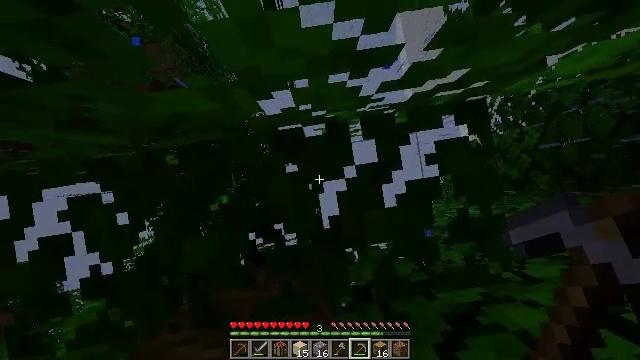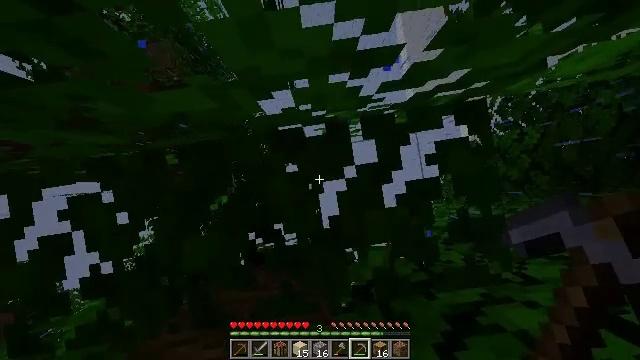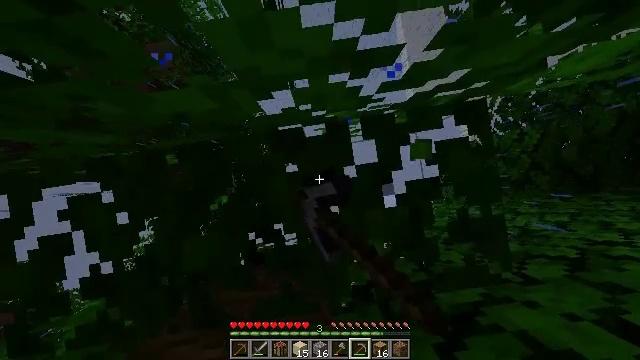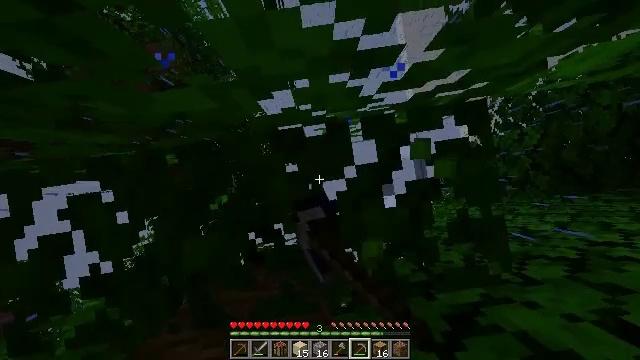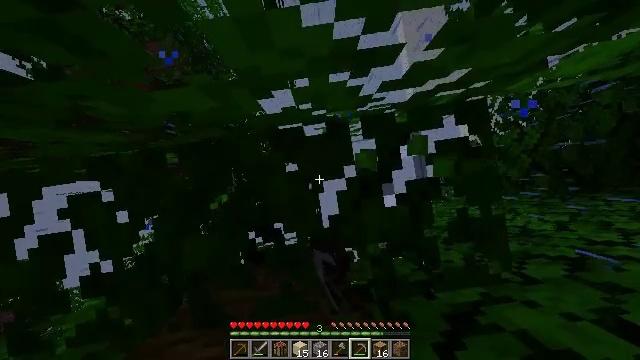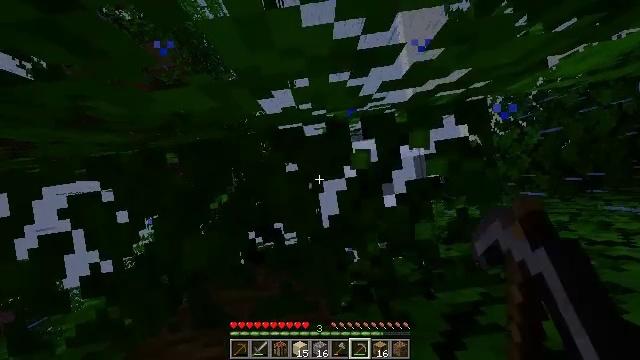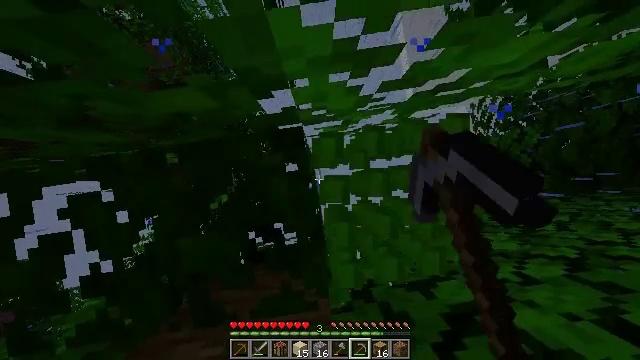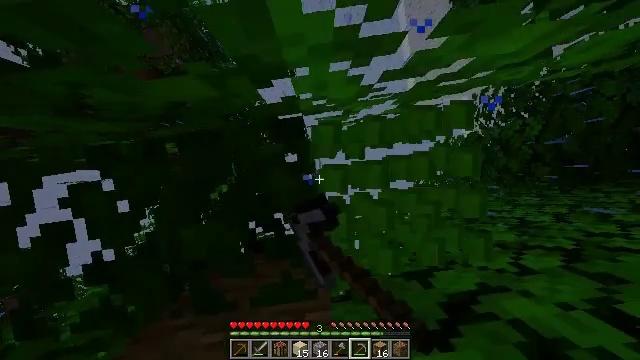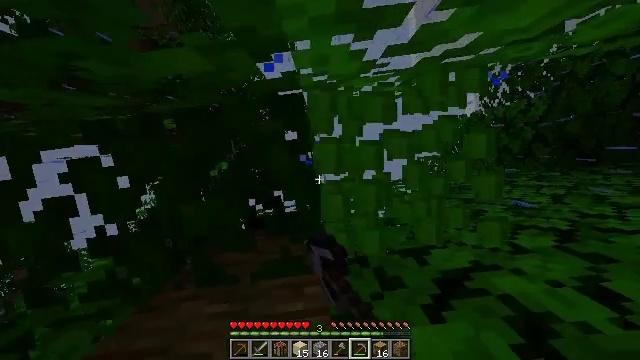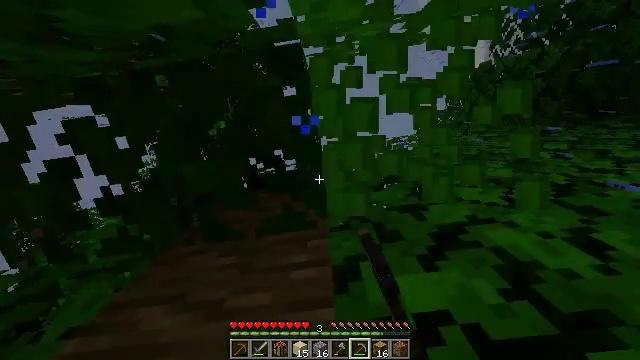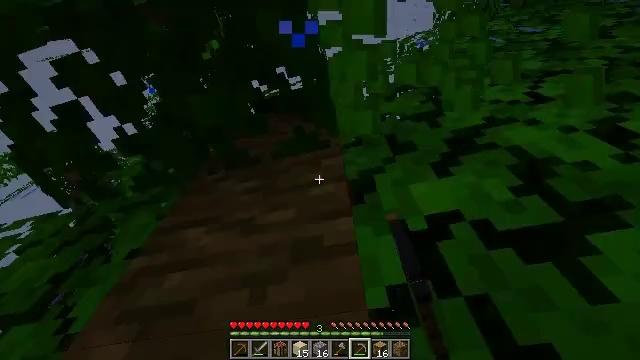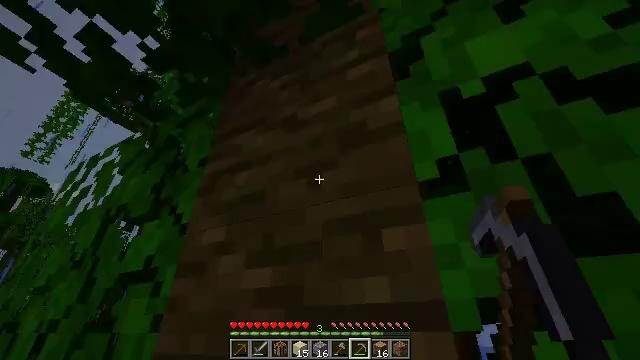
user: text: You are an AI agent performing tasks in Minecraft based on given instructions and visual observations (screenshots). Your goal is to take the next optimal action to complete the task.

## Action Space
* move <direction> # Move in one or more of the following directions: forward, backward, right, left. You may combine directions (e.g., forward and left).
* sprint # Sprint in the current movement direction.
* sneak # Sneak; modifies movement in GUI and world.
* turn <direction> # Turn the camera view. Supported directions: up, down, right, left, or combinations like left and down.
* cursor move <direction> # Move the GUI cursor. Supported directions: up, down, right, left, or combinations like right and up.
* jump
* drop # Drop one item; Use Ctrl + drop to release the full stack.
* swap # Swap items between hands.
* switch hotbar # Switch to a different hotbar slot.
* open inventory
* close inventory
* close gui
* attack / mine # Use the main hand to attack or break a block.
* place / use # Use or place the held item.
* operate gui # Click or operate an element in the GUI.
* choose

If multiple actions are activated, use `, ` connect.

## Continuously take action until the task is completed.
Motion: motion action
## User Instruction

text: Break the jungle leaves with your hand or shears.
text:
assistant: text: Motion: attack / mine
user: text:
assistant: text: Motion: attack / mine
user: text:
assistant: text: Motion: attack / mine
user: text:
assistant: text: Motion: attack / mine
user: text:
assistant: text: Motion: attack / mine
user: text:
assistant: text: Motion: attack / mine
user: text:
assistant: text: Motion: turn down
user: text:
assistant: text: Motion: turn down
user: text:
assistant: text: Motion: turn down
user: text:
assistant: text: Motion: turn left and down
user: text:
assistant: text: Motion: turn left and down
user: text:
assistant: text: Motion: no_op